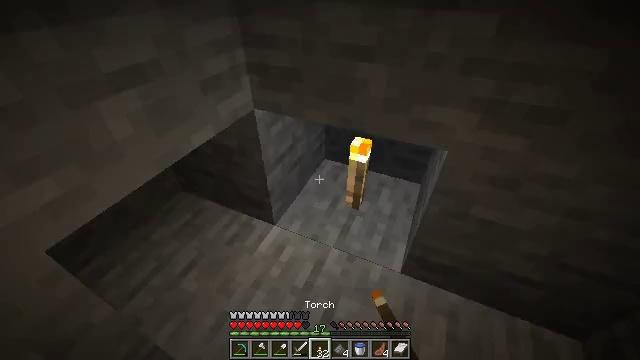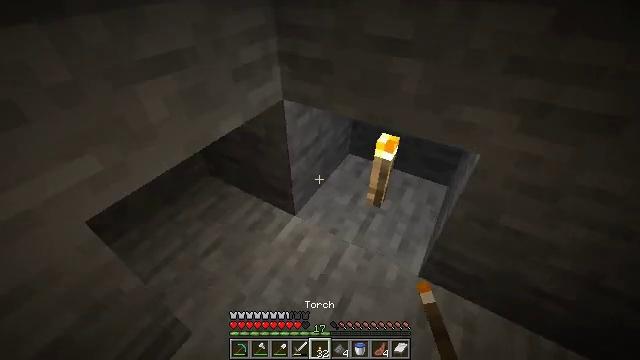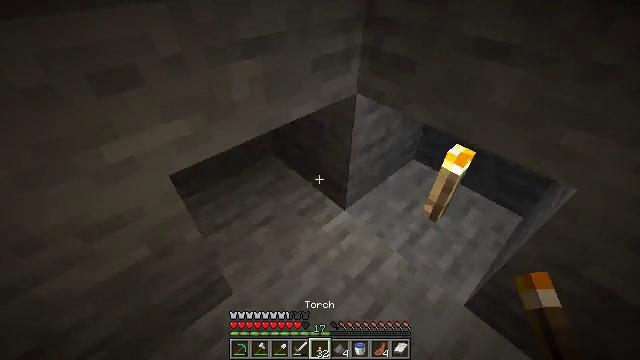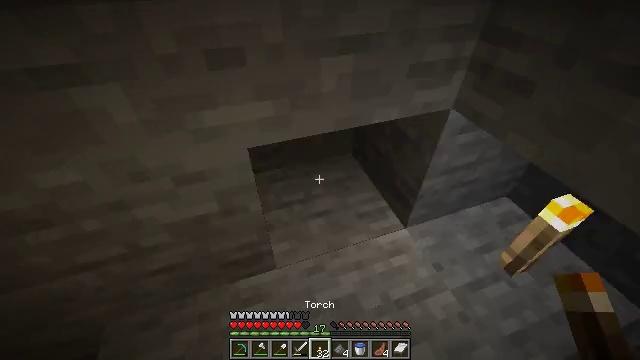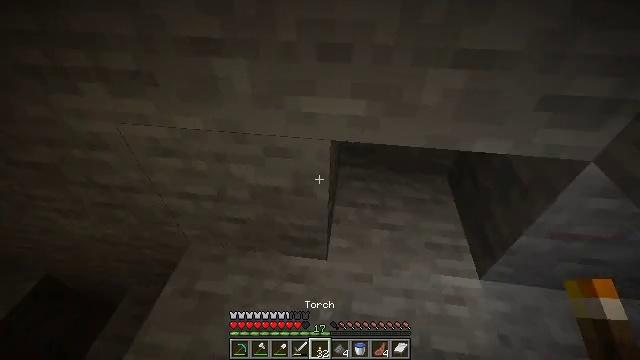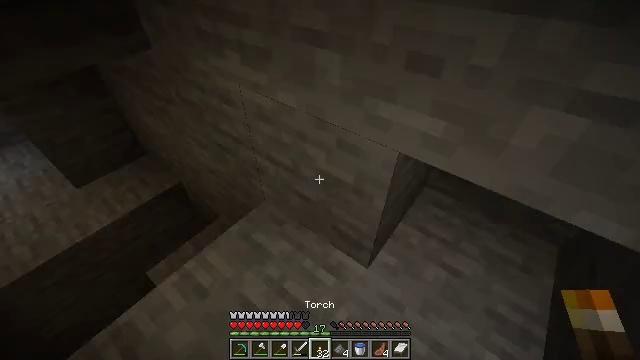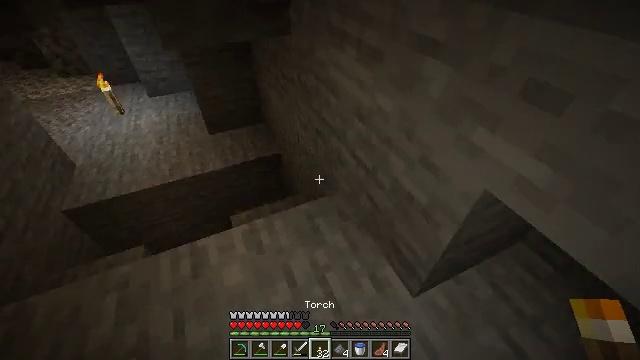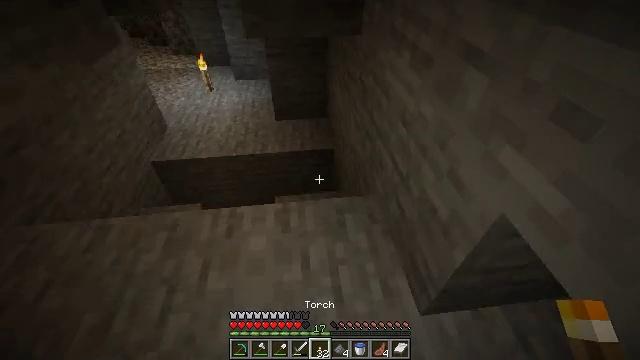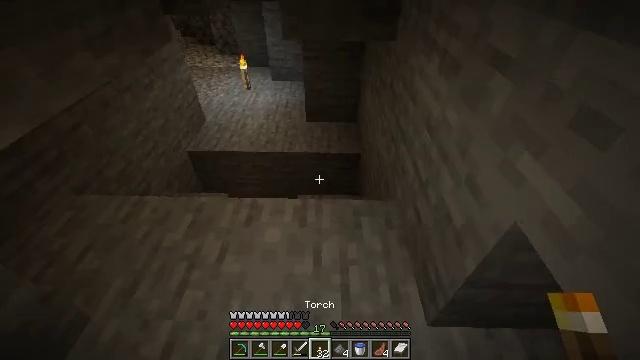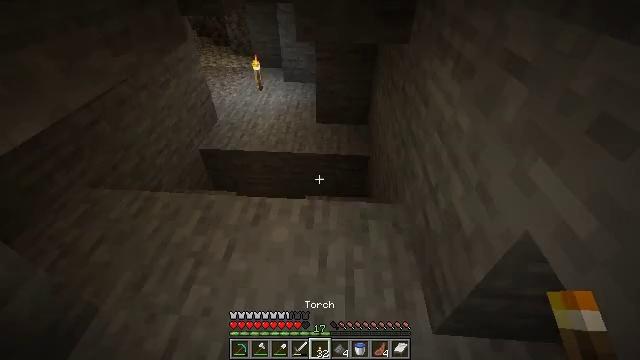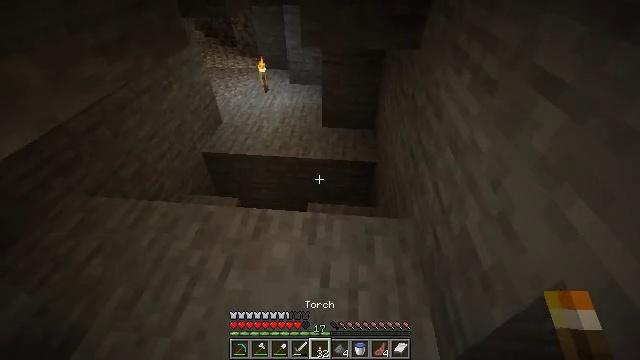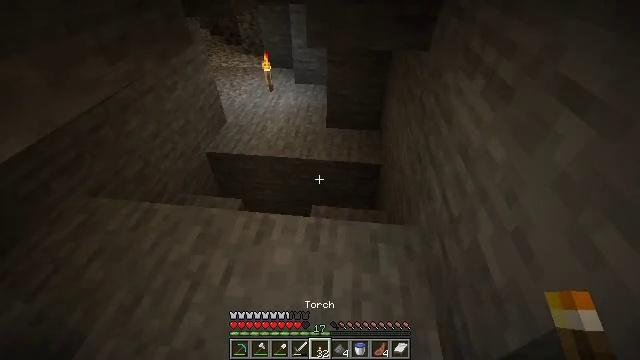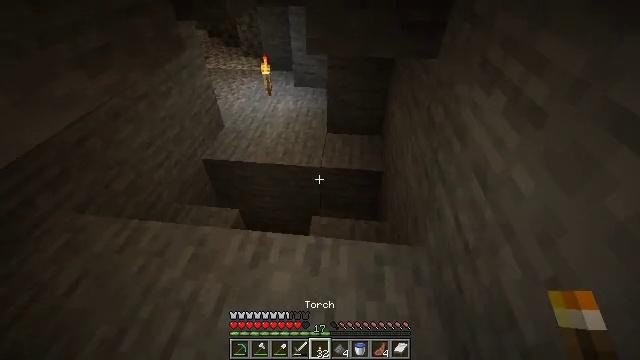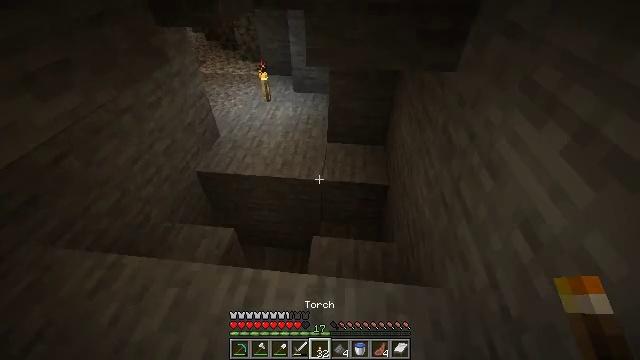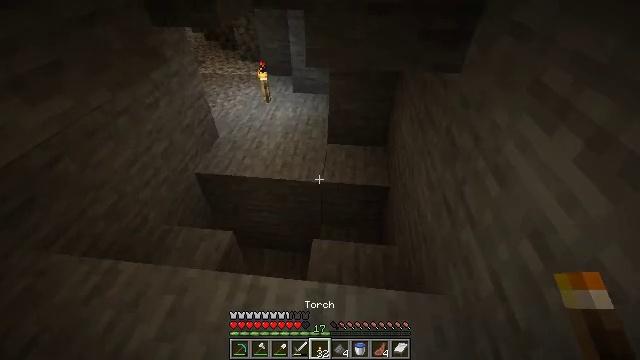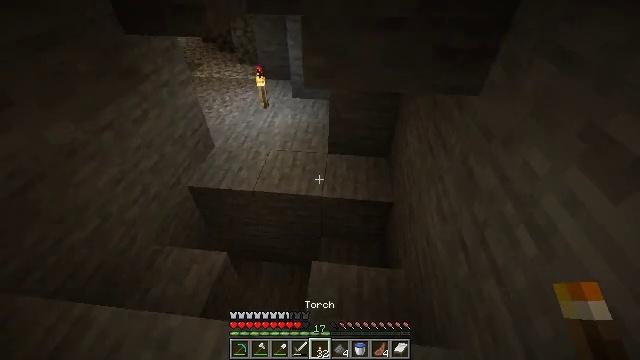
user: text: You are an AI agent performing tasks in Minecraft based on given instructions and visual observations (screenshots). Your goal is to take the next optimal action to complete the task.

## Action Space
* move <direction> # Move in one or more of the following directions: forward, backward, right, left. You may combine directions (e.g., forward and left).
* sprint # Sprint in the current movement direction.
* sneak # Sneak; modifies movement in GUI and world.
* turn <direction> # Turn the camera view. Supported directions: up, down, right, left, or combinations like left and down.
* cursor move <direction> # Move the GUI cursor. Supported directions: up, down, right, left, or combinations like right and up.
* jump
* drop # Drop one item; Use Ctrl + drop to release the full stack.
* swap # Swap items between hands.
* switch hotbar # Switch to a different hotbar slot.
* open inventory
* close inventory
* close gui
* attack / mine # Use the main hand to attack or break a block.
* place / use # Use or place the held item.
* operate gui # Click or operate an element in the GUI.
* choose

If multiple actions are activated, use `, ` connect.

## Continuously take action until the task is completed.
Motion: motion action
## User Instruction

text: Remove the torch from its spot.
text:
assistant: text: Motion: turn left and down
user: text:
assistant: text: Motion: turn left and down
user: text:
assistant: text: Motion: move right, turn left
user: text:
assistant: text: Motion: move right, turn left
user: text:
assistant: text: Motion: move right, turn left
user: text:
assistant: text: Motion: move right, turn left
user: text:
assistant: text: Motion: turn left
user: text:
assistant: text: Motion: turn left and up
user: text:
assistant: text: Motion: move forward, turn left
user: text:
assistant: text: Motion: move forward, turn left
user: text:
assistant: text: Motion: move forward, turn left
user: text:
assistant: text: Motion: move forward
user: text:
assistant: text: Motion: move forward
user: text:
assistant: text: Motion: move forward
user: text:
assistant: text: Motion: move forward
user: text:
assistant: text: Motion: move forward and move right
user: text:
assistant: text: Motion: move forward and move right
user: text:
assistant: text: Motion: move forward and move right
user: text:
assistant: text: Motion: move forward and move right, turn up
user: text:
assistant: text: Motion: move forward and move right, turn left and up
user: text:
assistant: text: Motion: move forward and move right, turn left and up
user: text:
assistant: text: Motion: move forward, turn left and up
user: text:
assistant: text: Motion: move forward, turn left and up
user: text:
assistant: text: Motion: move forward, turn left and up
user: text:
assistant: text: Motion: no_op
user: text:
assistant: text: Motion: no_op
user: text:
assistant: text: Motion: no_op
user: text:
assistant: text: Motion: move forward
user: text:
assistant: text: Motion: move forward
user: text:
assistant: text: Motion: move forward